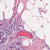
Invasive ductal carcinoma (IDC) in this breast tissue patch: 1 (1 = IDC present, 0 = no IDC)